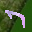
Label: 7